Interaction volume radius: 10 \u00c5
Interaction volume height: 25 \u00c5
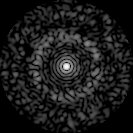
Disorder parameter: 0.8401